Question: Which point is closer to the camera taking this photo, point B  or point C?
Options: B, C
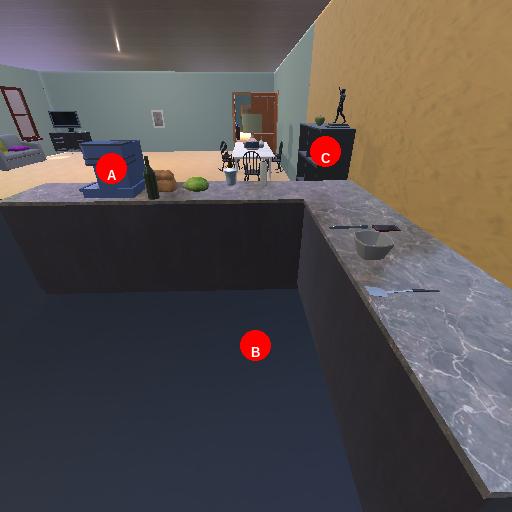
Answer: B